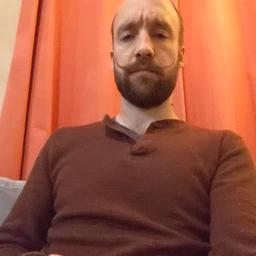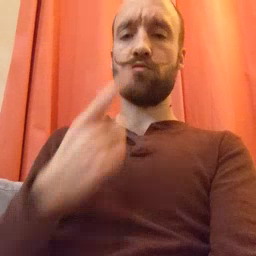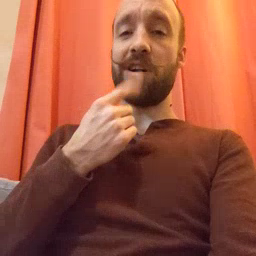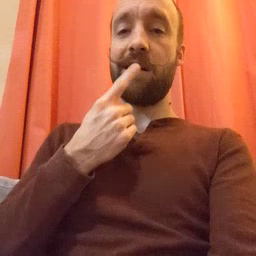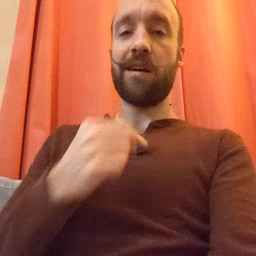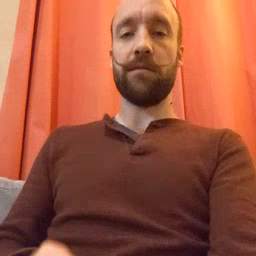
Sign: red